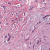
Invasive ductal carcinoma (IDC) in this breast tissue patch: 1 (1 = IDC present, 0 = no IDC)